Question: Can't seem to get the dependency hierarchy view with the latest version of eclipse (Indigo SR2). This <URL> from almost a year ago indicates that the dependency graph is no longer supported but that the dependency hierarchy should be working
Thanks
sfk

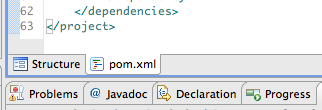
Answer: Make sure to open the 'pom.xml' file using the . Right-click the file, then select . This should give you the expected editor with the option to view the dependencies and the dependency hierarchy.
Please see the following screenshot: